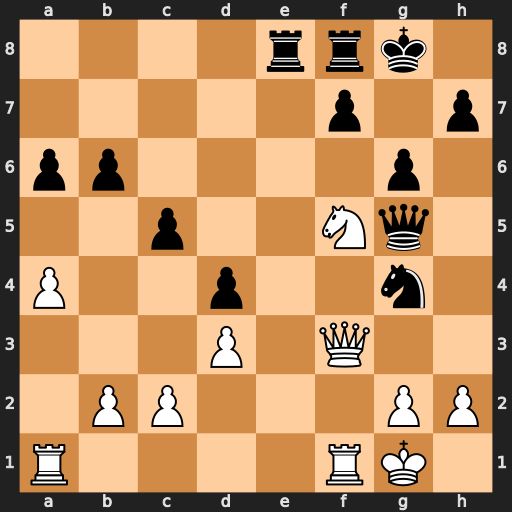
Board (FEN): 4rrk1/5p1p/pp4p1/2p2Nq1/P2p2n1/3P1Q2/1PP3PP/R4RK1
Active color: w
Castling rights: -
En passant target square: -
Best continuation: Qxg4 Qxg4 Nh6+ Kg7 Nxg4